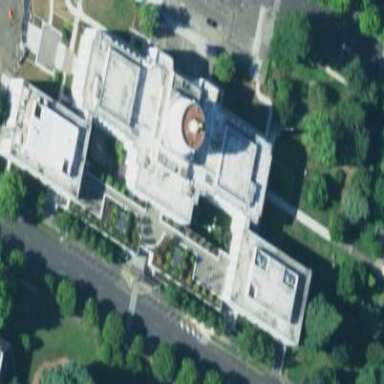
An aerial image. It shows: Building with flat white roof covered with plants.